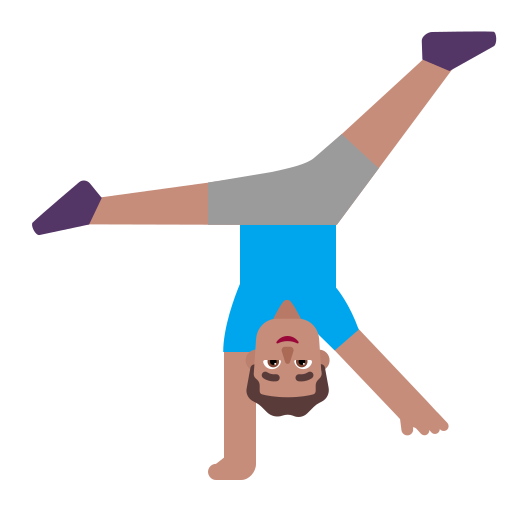
man cartwheeling flat